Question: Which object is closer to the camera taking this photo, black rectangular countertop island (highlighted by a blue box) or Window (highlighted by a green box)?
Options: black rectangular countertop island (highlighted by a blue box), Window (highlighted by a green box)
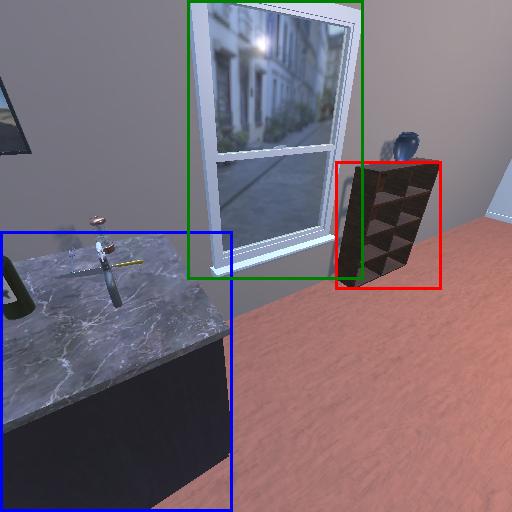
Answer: black rectangular countertop island (highlighted by a blue box)